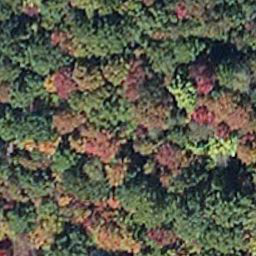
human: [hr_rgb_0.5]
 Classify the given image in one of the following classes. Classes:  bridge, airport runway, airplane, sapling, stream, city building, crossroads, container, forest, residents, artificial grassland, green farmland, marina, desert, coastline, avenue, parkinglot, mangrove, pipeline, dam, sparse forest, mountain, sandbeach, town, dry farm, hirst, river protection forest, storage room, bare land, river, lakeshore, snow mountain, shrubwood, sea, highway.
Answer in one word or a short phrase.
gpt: mangrove